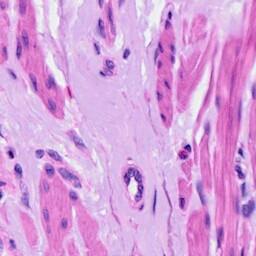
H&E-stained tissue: Ovarian